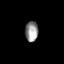
Tissue: prostate
Cell type: T cells
Senescence score: 0.72
Nuclear area (px): 259
Mean DAPI intensity: 145.541